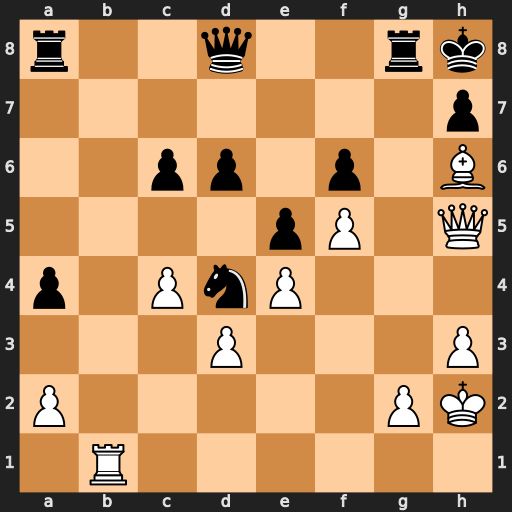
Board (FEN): r2q2rk/7p/2pp1p1B/4pP1Q/p1PnP3/3P3P/P5PK/1R6
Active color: w
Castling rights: -
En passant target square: -
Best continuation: Rb7 Rxg2+ Kxg2